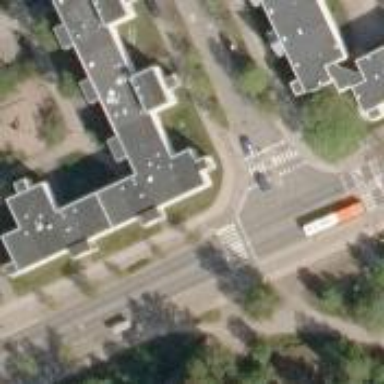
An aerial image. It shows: Uncontrolled crossing on the road.